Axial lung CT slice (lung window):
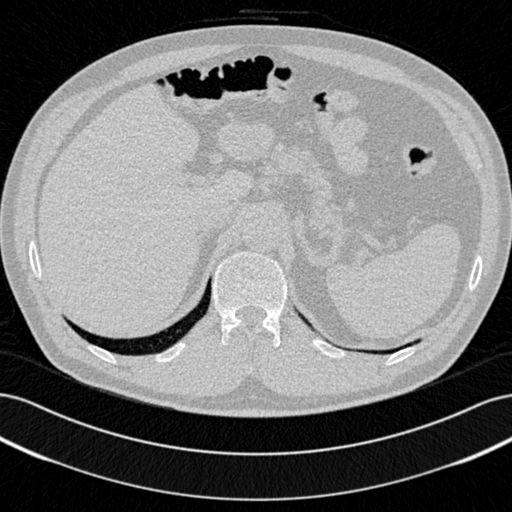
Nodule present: no